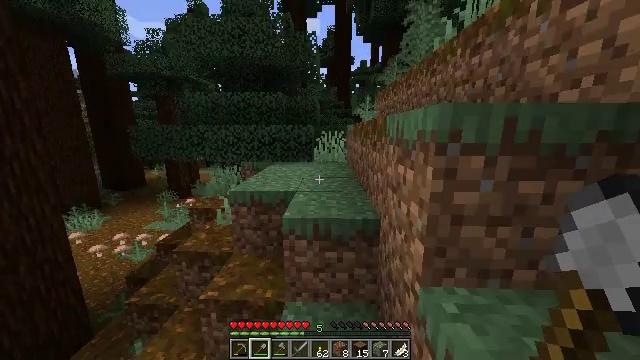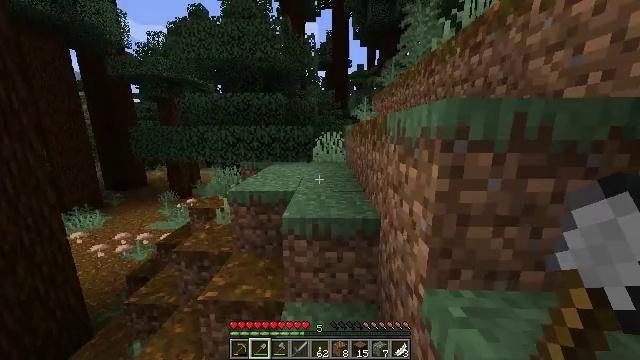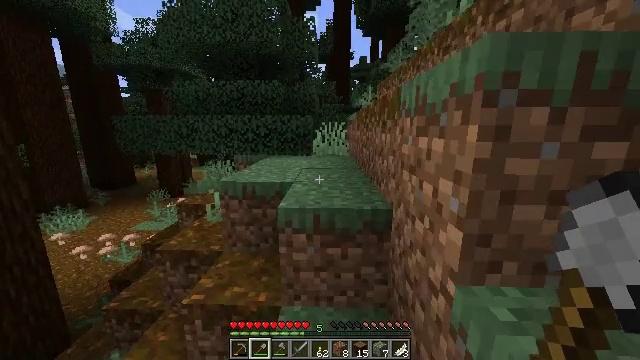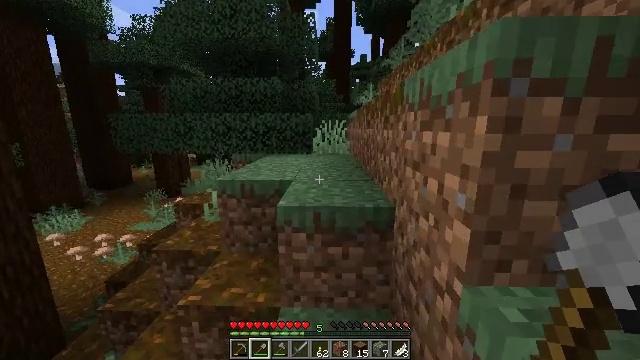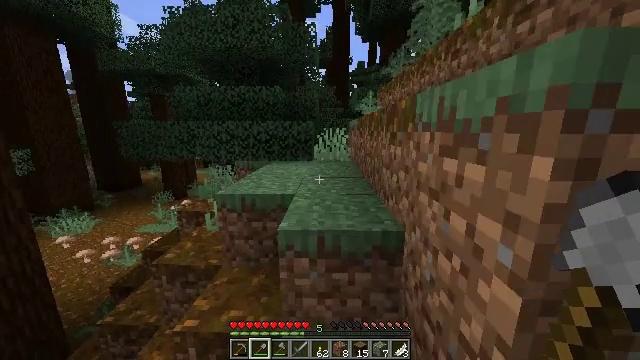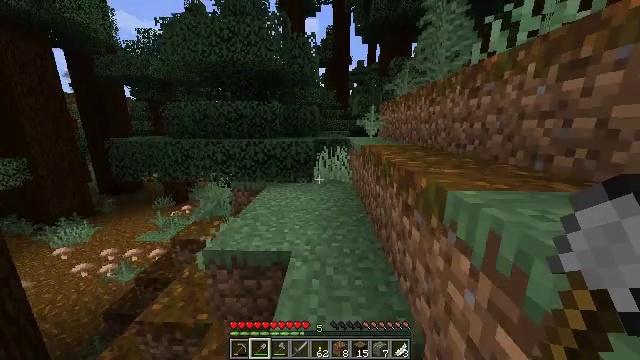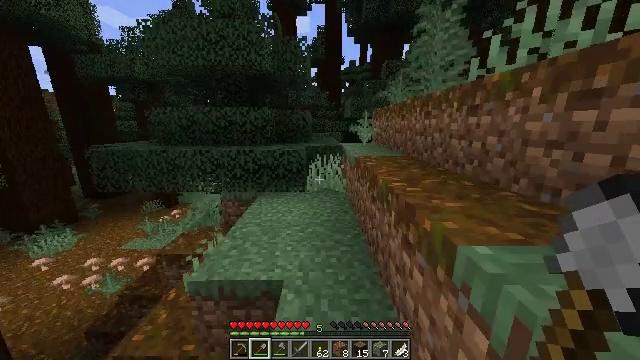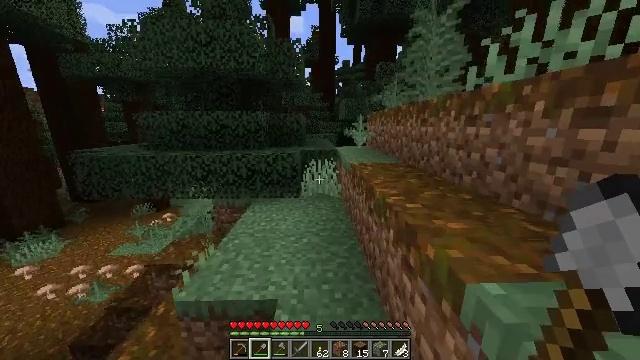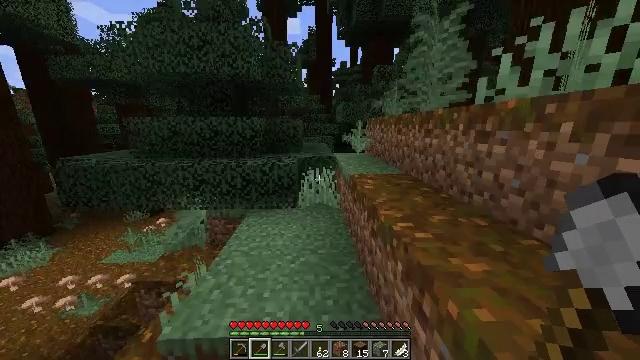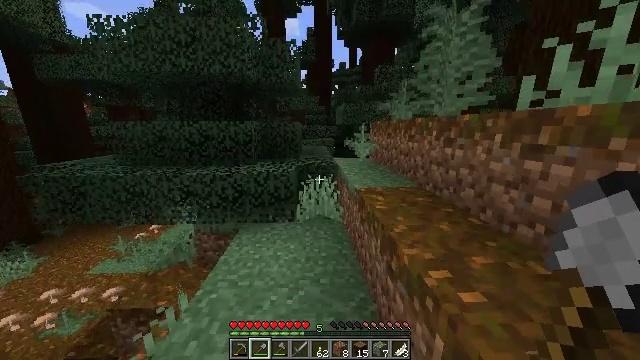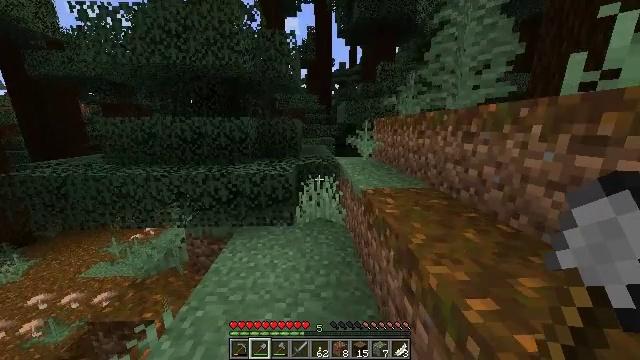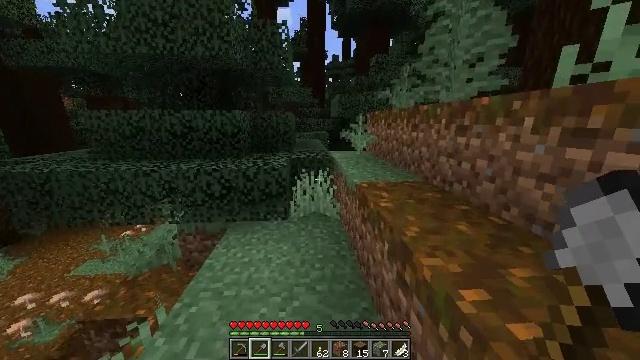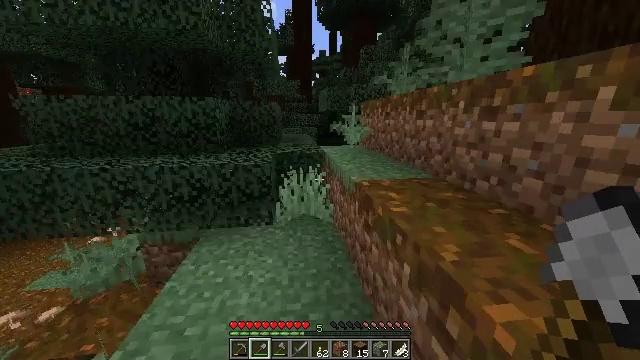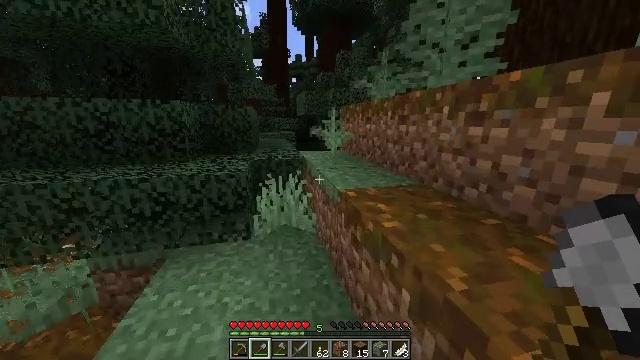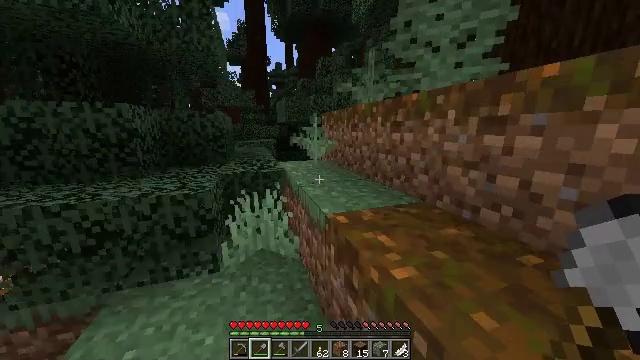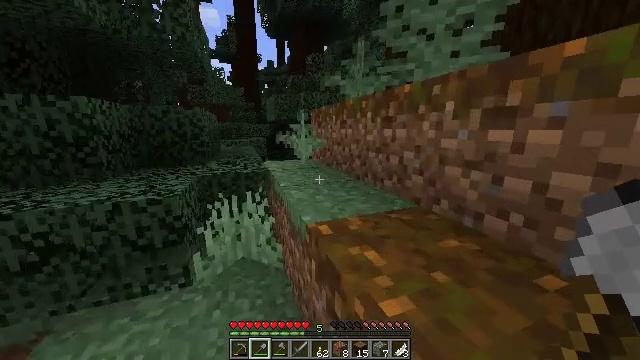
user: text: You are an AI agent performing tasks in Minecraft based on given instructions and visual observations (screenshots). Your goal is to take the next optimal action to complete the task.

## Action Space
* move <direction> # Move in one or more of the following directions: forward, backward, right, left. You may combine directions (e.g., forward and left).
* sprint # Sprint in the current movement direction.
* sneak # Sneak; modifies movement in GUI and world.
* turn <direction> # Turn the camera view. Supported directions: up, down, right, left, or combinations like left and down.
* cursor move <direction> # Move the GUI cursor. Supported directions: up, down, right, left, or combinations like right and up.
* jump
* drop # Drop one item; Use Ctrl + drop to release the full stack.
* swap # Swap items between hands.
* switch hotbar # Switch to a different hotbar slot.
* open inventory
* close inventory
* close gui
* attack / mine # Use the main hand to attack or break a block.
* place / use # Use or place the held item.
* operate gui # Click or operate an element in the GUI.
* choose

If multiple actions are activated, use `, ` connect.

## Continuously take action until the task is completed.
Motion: motion action
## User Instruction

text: Harvest sweet berries by mining the bush.
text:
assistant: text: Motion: move forward, sprint
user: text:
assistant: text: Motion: move forward, sprint
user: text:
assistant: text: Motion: move forward, sprint
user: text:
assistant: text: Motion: move forward, sprint, jump
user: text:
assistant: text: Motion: move forward, sprint, turn down, jump
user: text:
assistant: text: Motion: move forward, sprint, turn right, jump
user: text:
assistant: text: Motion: move forward, sprint, turn right, jump
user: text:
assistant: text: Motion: move forward, sprint, jump
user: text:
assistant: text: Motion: move forward, sprint, jump
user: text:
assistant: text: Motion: move forward, sprint, jump
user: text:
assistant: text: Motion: move forward, sprint, turn right and down, jump
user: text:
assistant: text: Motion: move forward, sprint, turn right
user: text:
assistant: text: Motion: move forward, sprint, turn right and up
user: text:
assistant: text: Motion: move forward and move right, sprint, turn right and up
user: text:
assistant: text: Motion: move forward and move right, sprint, turn right
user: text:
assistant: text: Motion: move forward and move right, sprint, jump
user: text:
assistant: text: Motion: move forward and move right, sprint, jump
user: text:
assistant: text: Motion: move forward and move right, sprint, jump
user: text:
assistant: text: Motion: move forward and move right, sprint, jump
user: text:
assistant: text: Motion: move forward and move right, sprint
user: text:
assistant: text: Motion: move forward and move right, sprint
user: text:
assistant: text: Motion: move forward and move right, sprint
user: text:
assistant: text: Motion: move forward, sprint
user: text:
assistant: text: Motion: move forward, sprint
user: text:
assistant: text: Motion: move forward, sprint
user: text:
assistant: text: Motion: move forward, sprint, turn left
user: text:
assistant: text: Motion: move forward, sprint, turn left and down
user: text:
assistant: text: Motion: move forward, sprint, turn left and down
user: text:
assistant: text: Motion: move forward, sprint, turn left and down
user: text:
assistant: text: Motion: move forward, sprint, turn left and down